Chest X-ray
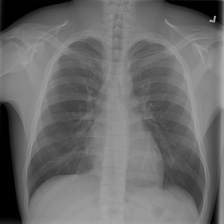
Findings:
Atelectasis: negative
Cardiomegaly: negative
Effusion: negative
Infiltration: negative
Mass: negative
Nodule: negative
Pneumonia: negative
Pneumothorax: negative
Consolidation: negative
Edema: negative
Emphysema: negative
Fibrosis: negative
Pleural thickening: negative
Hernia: negative